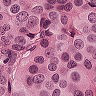
Metastatic tissue present: yes